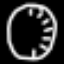
Label: clock